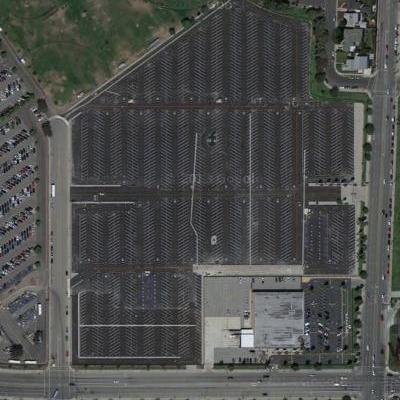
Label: Parking